Question: I'm using PIL to transform a portion of the screen perspectively.
The original image-data is a pygame Surface which needs to be converted to a PIL Image.
Therefore I found the tostring-function of pygame which exists for that purpose.
However the result looks pretty odd (see attached screenshot). What is going wrong with this code:
'''
rImage = pygame.Surface((1024,768))
#draw something to the Surface
sprite = pygame.sprite.RenderPlain((playboard,))
sprite.draw(rImage)
pil_string_image = pygame.image.tostring(rImage, "RGBA",False)
pil_image = Image.fromstring("RGBA",(660,660),pil_string_image)
'''
What am I doing wrong?

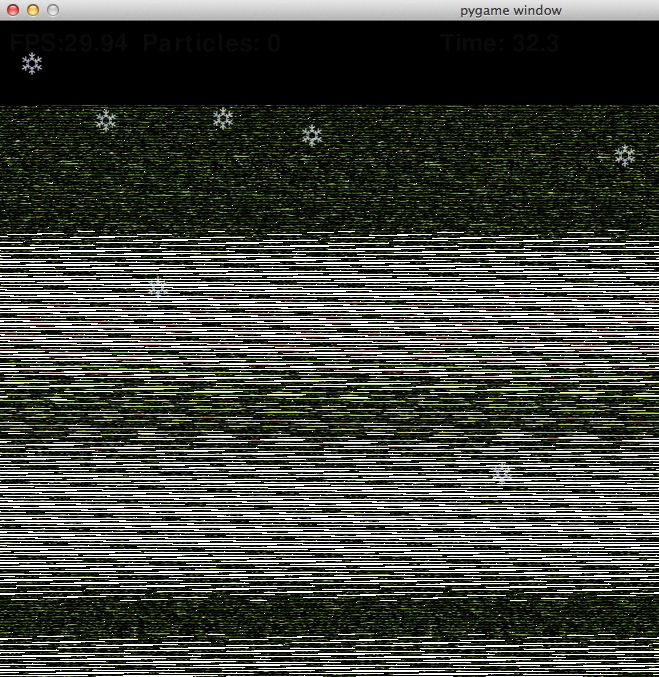
Answer: As I noted in a comment, <URL>
for 'pygame.image.fromstring(string, size, format, flipped=False)' says "The size and format image must compute the exact same size as the passed string buffer. Otherwise an exception will be raised". Thus, using (1024,768) in place of (660,660), or vice versa - in general, the same dimensions for the two calls - is more likely to work. (I say "more likely to work" instead of "will work" because of I didn't test any cases.)
The reason for suspecting a problem like this: The strange look of part of the image resembles a display screen which is set to a raster rate it can't synchronize; ie, lines of the image start displaying at points other than at the left margin; in this case because of image line lengths being longer than display line lengths. I'm assuming the snowflakes are sprites, generated separately from the distorted image.